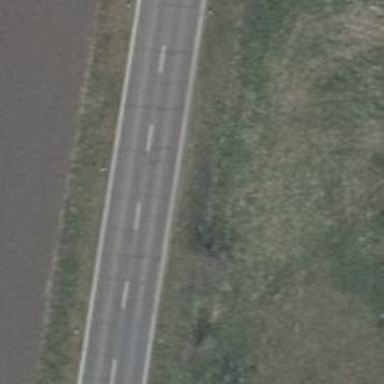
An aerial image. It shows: Secondary road with asphalt surface.